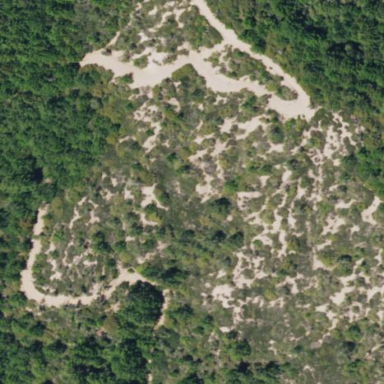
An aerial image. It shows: Patch of scrub vegetation.